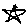
Label: star